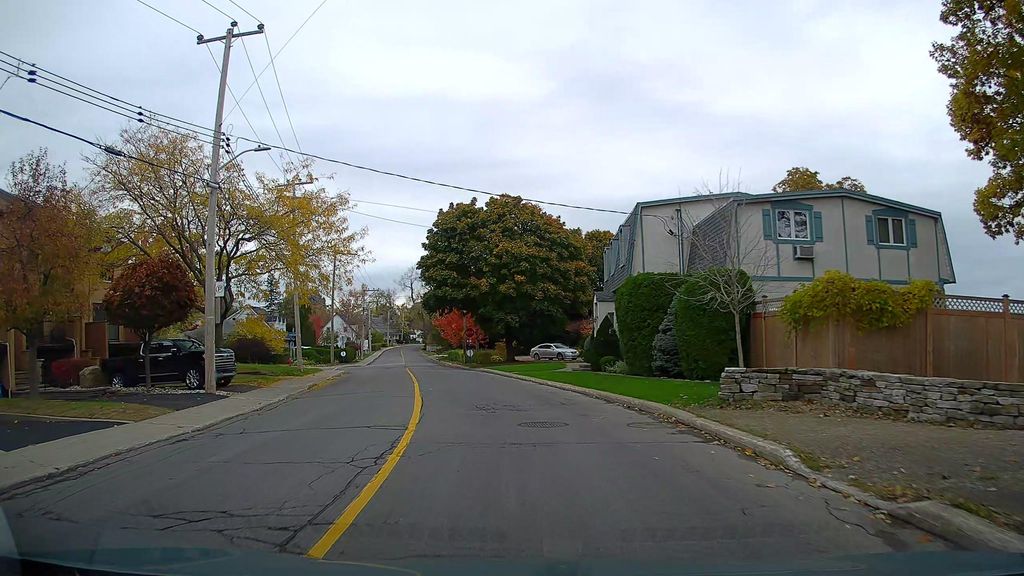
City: montreal